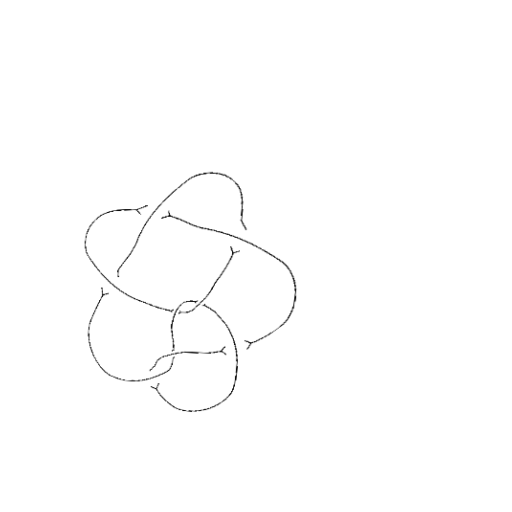
Crossing number: 8